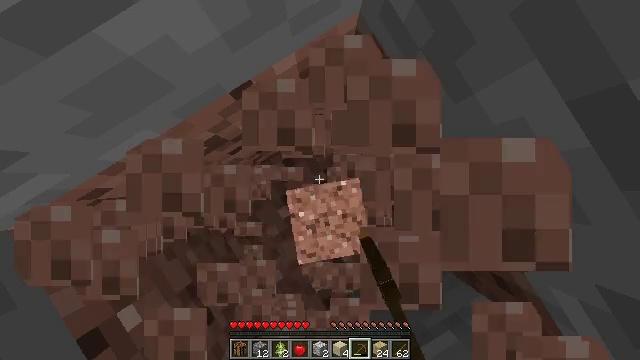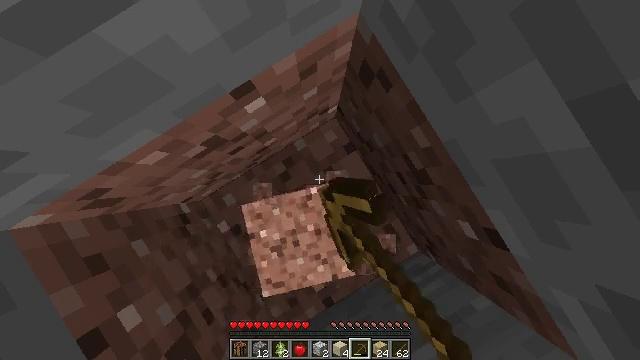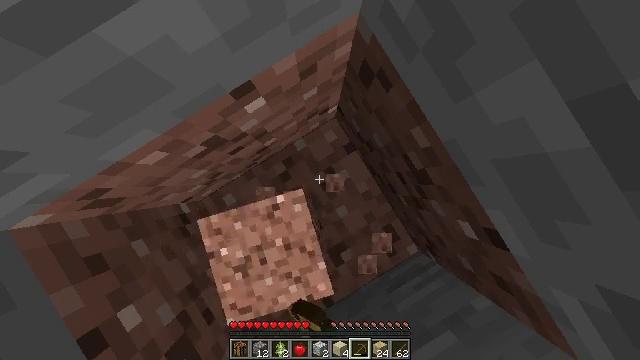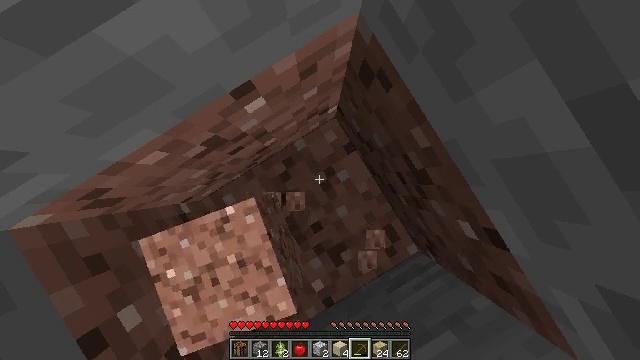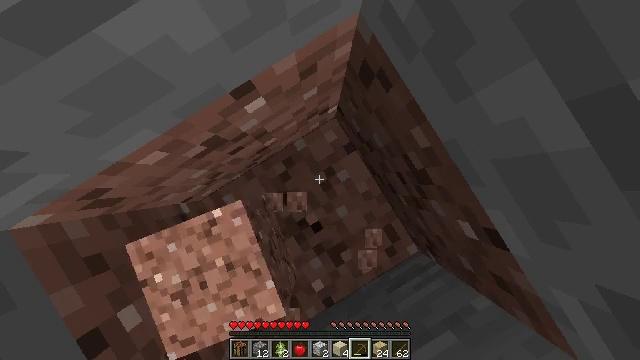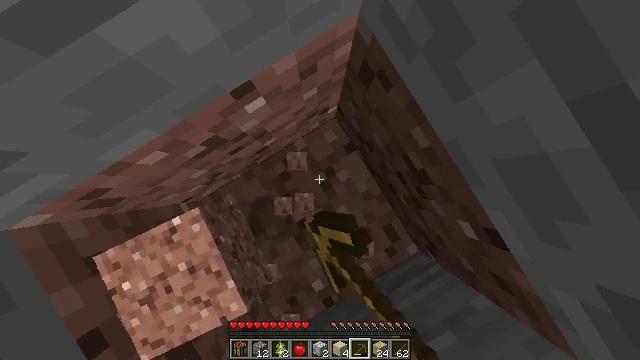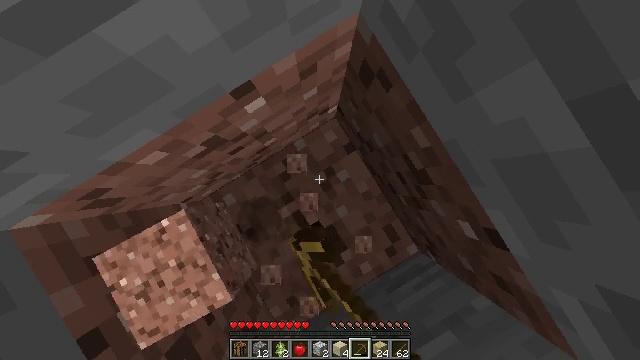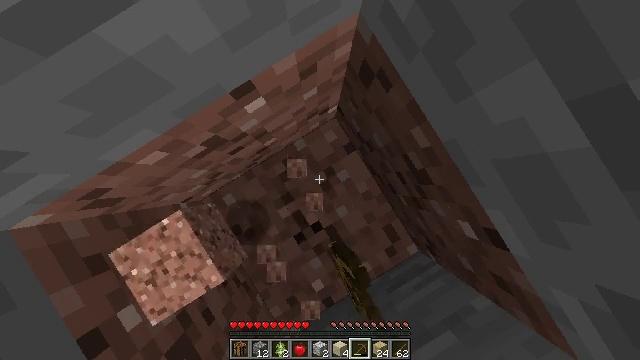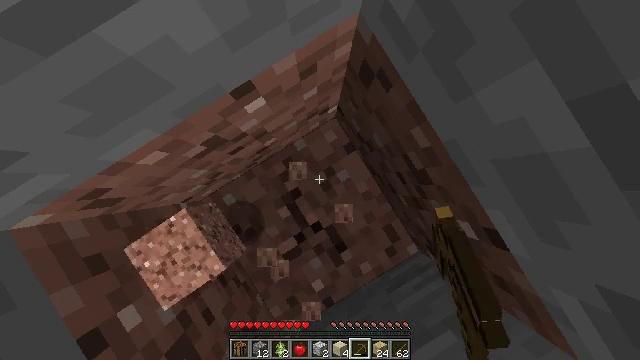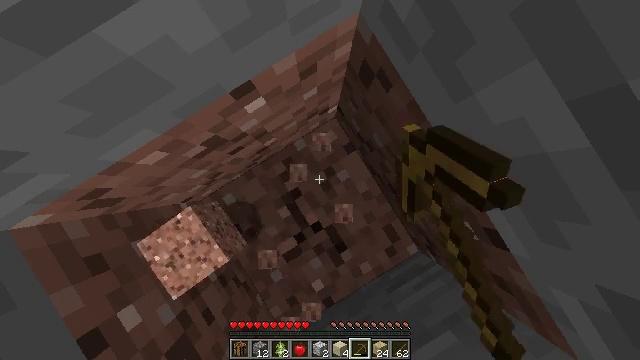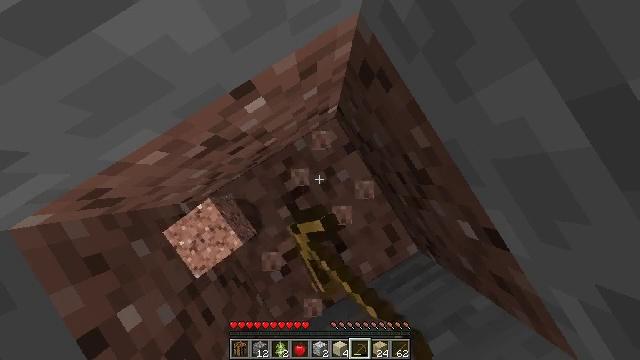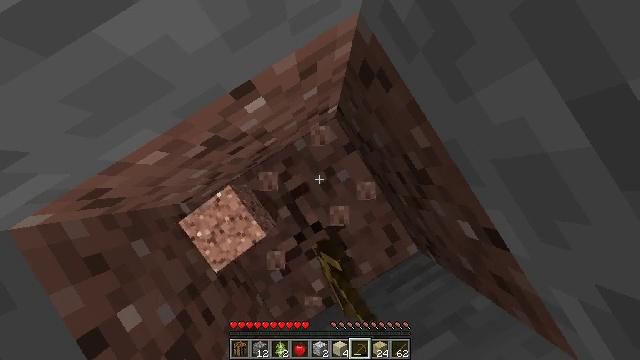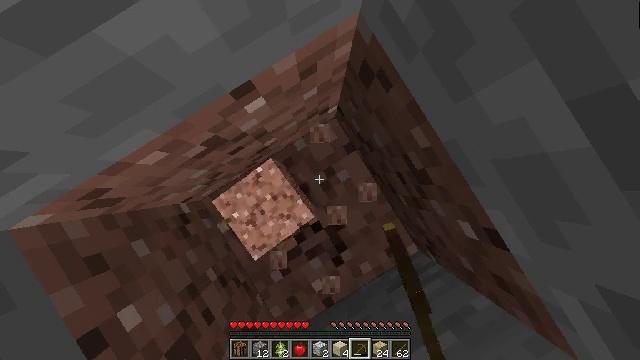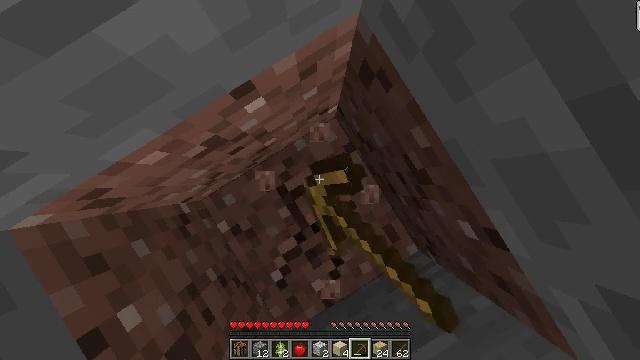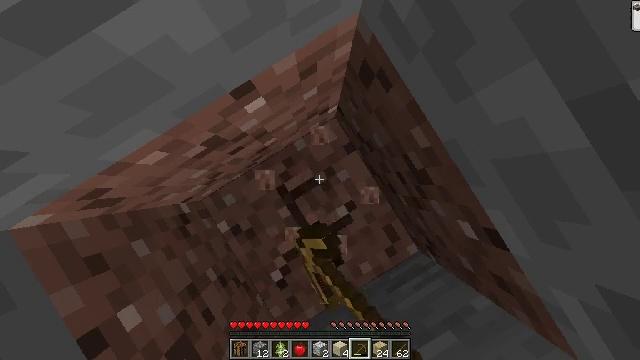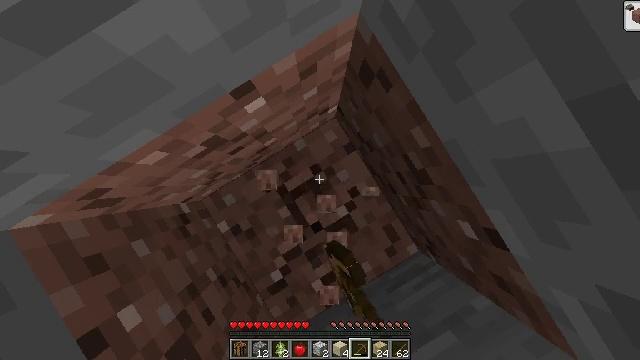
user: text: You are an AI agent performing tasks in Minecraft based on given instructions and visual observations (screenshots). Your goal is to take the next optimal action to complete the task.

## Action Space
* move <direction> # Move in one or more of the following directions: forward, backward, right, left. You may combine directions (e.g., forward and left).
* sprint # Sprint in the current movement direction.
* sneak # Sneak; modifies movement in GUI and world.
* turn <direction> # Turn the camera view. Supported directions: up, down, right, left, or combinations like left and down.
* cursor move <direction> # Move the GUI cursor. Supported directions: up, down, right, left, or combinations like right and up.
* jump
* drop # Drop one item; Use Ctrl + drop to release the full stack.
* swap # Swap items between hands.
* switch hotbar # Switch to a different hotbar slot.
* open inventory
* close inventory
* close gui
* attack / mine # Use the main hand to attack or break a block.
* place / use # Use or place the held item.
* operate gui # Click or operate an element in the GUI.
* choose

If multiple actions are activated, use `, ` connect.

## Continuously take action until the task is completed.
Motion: motion action
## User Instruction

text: Mine the granite block.
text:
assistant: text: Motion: attack / mine
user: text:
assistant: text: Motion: attack / mine
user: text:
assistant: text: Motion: attack / mine
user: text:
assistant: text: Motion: attack / mine
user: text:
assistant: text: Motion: attack / mine
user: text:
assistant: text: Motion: attack / mine
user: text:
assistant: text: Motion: attack / mine
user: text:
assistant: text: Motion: attack / mine
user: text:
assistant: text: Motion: attack / mine
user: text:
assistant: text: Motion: attack / mine
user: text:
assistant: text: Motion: attack / mine
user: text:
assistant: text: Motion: attack / mine
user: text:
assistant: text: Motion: attack / mine
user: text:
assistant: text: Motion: attack / mine
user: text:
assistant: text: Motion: attack / mine
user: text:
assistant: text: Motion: attack / mine
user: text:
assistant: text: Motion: attack / mine
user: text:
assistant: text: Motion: attack / mine
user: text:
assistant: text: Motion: attack / mine
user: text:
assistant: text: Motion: attack / mine
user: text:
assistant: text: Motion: attack / mine
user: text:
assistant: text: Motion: attack / mine
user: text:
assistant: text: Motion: attack / mine
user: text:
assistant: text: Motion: attack / mine
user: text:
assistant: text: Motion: attack / mine
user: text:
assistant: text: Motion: attack / mine
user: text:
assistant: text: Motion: attack / mine
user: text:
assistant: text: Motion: attack / mine
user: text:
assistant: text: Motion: attack / mine
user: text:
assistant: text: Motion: attack / mine